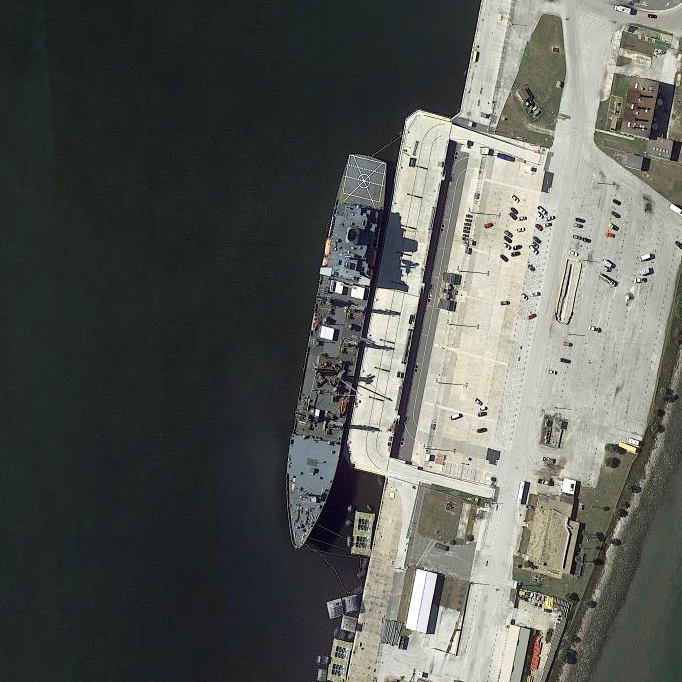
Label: Sacramento-class_support_ship